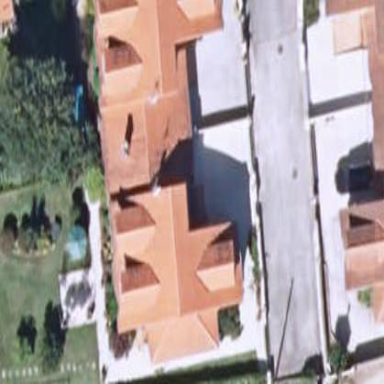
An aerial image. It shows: Simple and straightforward house.